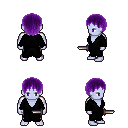
a pixel art fantasy rpg character, male body template, dark elf, purple skin, gray robe, gold greaves, purple plain hairstyle, dagger, four views (front, back, left, right), 2x2 character sprite sheet, small pixel art, hard edges, no anti-aliasing